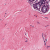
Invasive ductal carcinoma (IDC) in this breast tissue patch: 0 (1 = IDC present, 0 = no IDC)